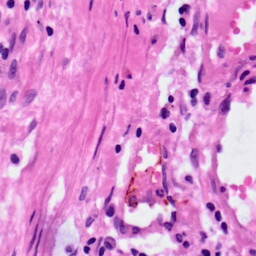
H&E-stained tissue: Lung